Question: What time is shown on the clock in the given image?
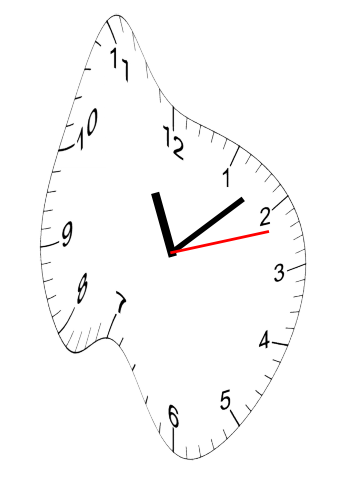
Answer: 11:08:12